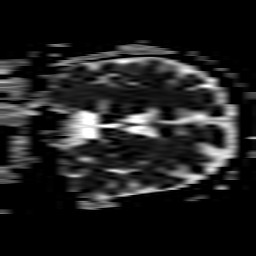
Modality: ADC
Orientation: coronal
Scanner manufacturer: philips
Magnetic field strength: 3 T
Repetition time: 4.079 s
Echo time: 0.05978 s